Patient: sex M, age 66
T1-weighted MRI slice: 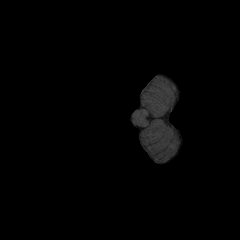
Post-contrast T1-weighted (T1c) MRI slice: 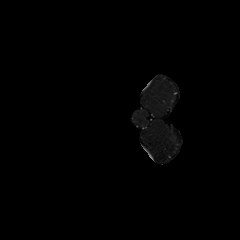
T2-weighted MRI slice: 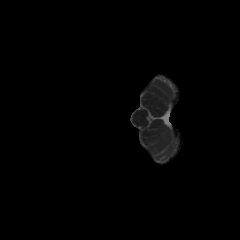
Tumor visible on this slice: no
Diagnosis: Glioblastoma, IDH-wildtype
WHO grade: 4